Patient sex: F
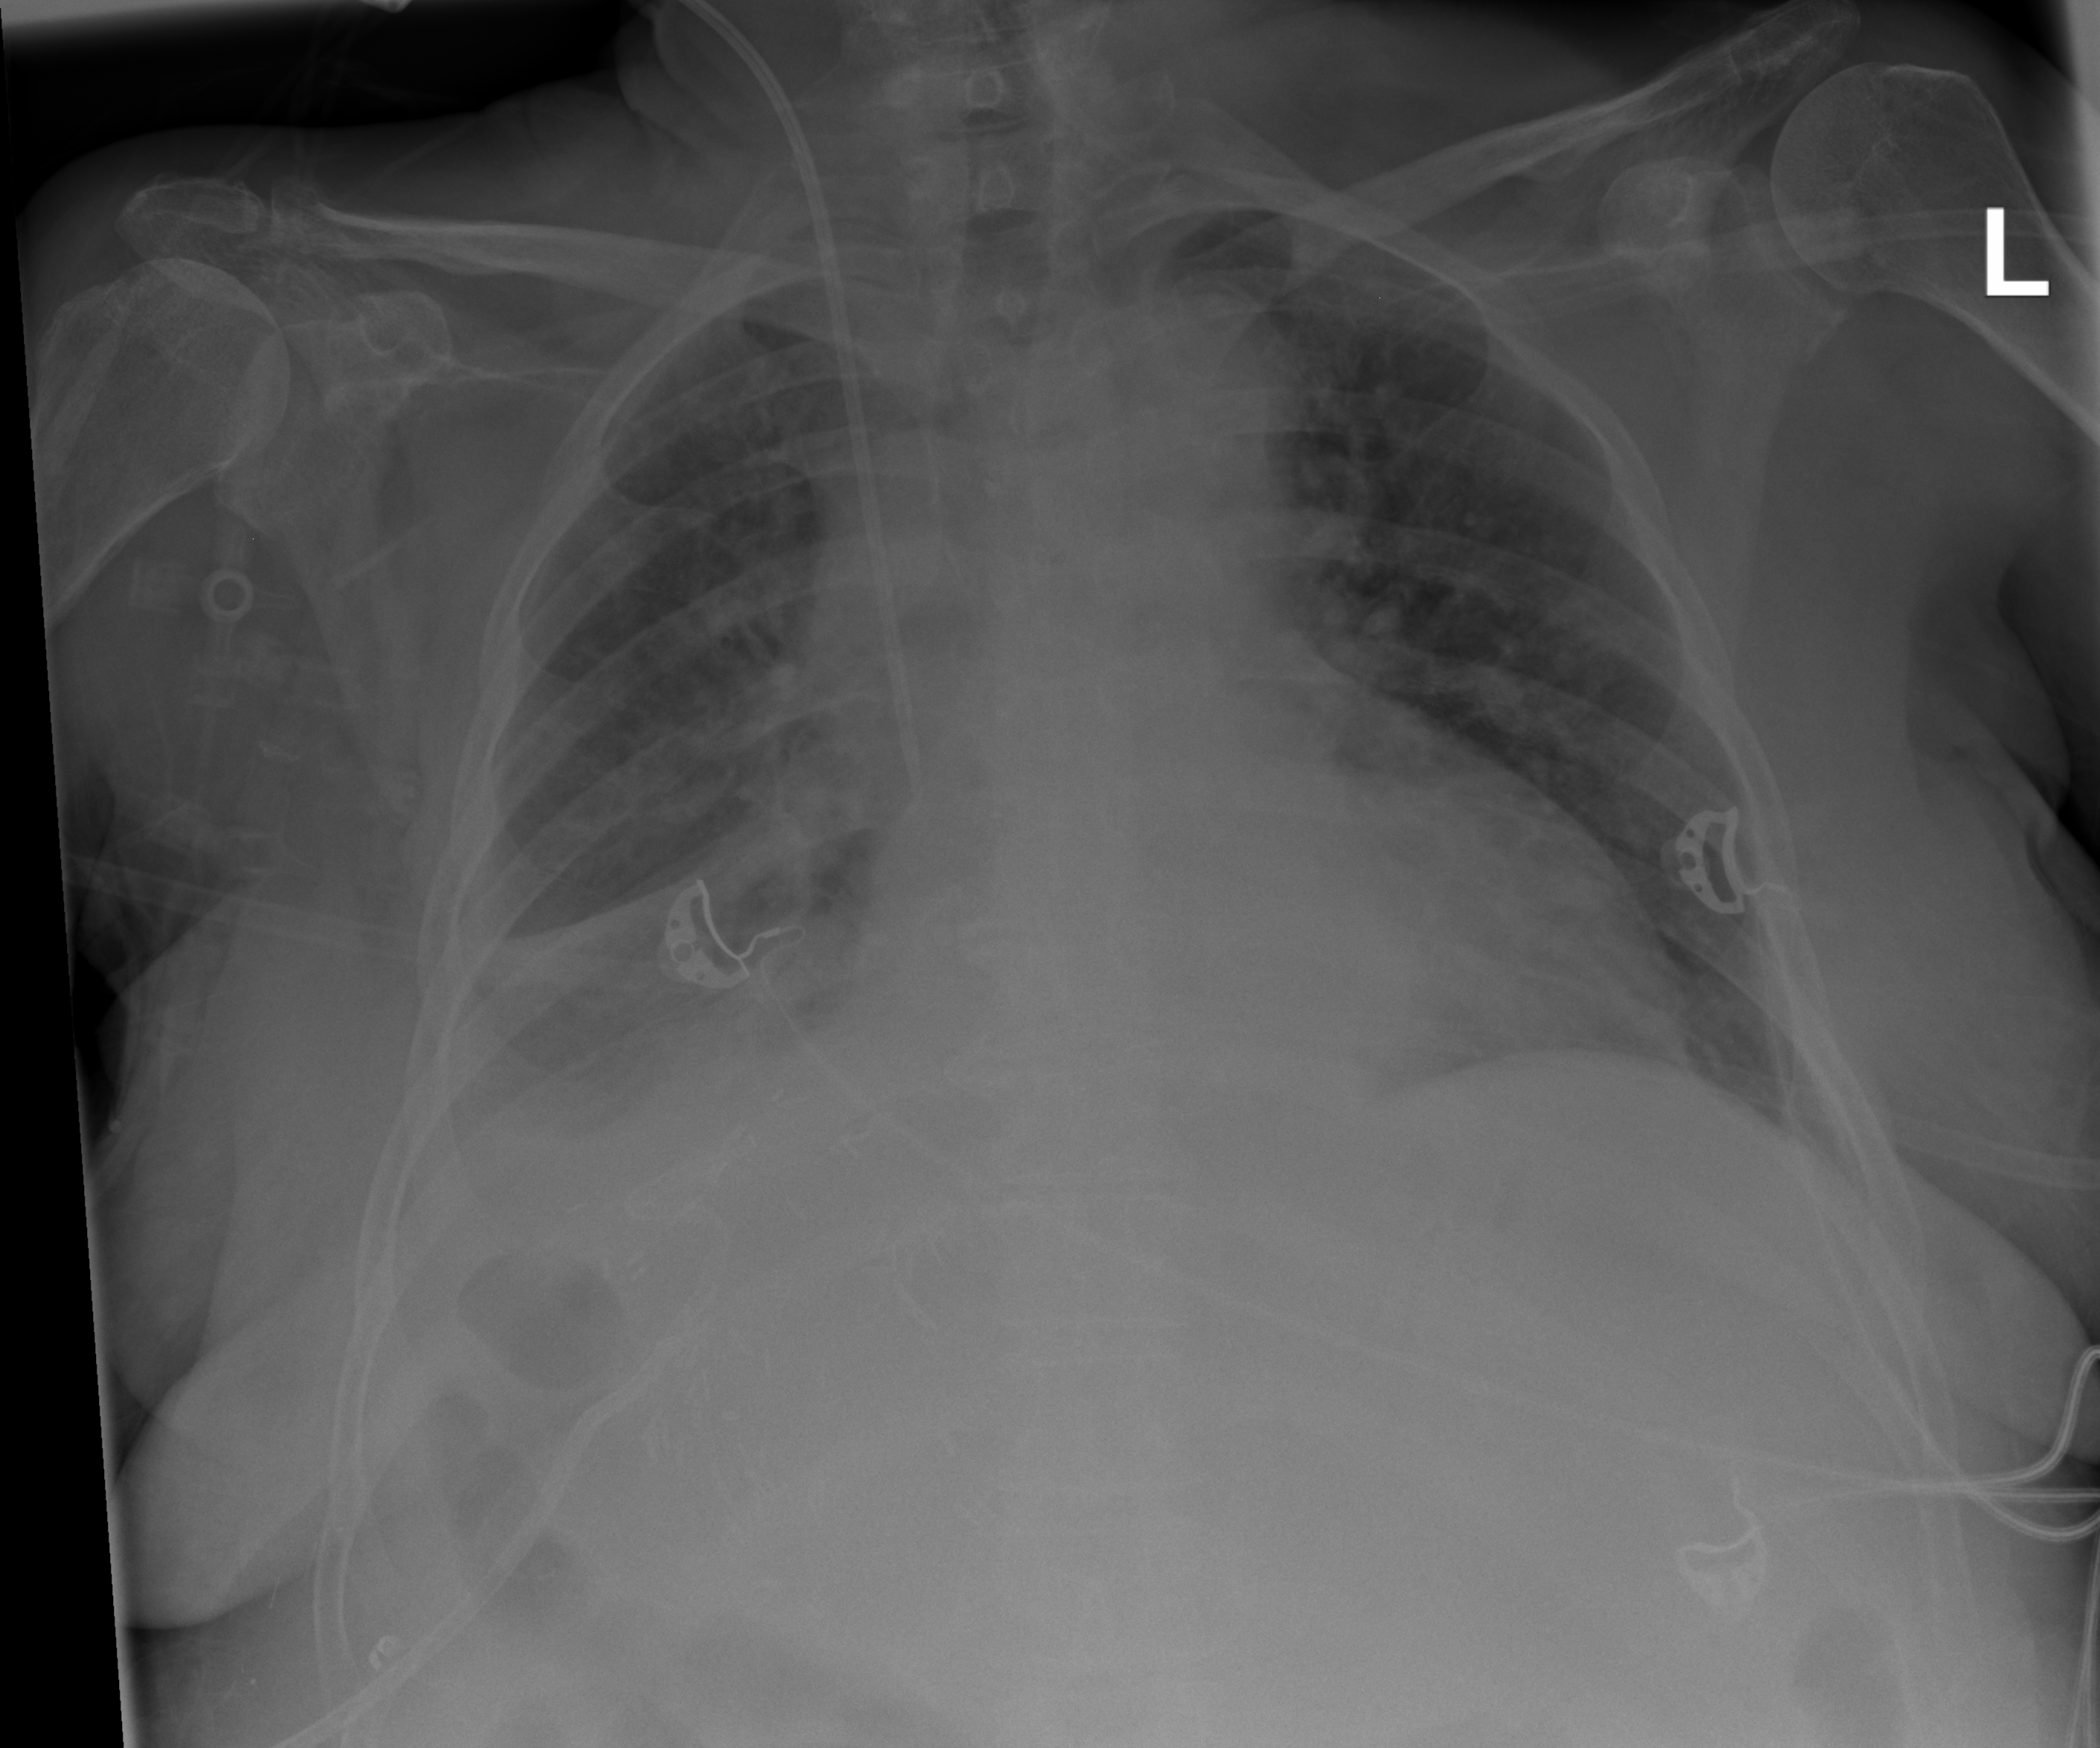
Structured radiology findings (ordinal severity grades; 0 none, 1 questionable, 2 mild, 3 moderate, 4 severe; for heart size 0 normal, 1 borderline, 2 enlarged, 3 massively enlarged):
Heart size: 2
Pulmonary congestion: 1
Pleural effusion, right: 2
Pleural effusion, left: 0
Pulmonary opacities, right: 1
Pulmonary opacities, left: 0
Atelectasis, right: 2
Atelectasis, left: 0